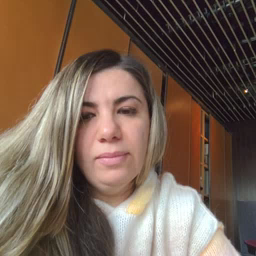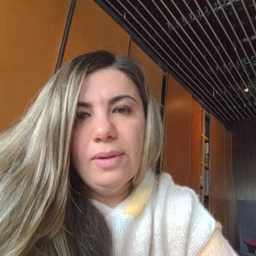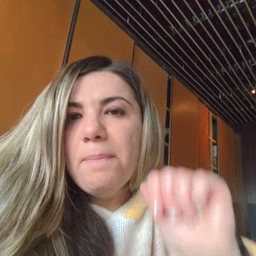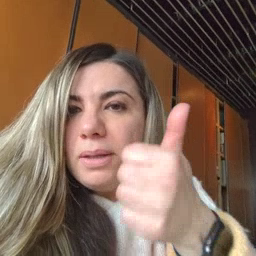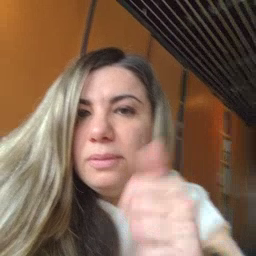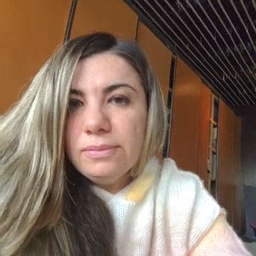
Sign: tomorrow